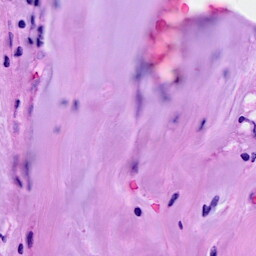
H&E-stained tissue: Breast